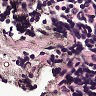
Metastatic tissue present: no